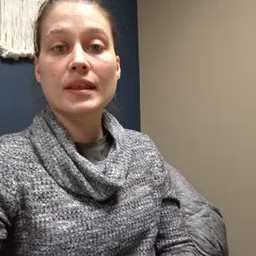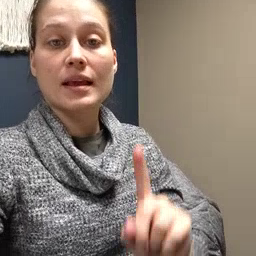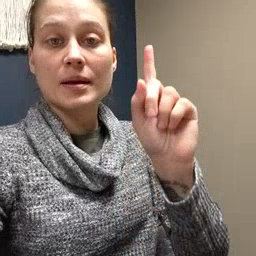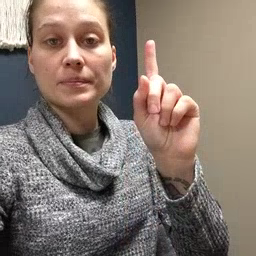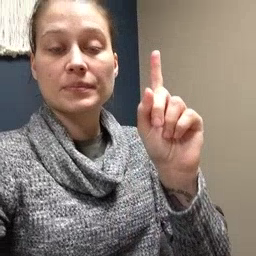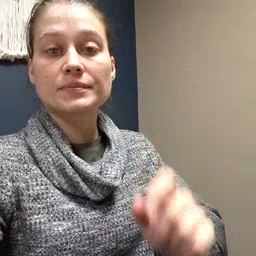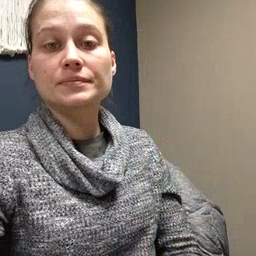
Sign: up